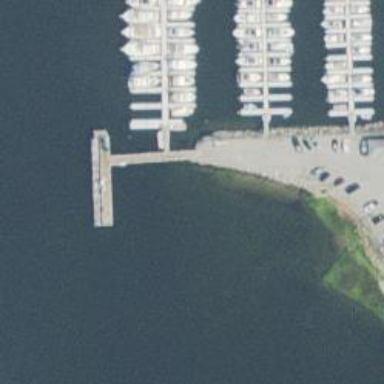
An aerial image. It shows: Man-made pier.